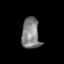
Tissue: skin
Cell type: Epithelial cells
Senescence score: 0.2796
Nuclear area (px): 546
Mean DAPI intensity: 130.641